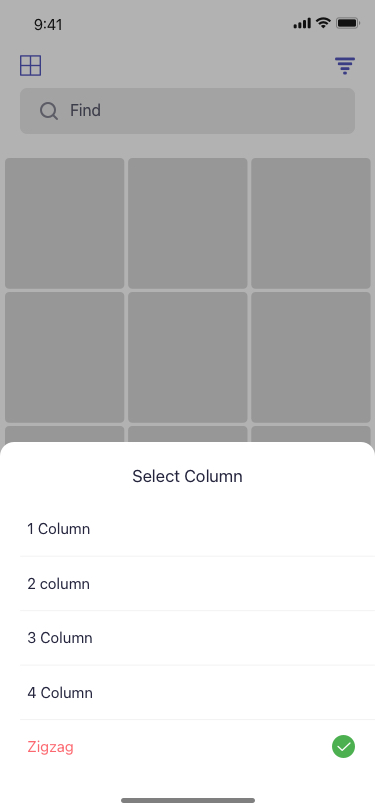
Text in this UI design:
Select Column
1 Column
2 column
3 Column
4 Column
Zigzag